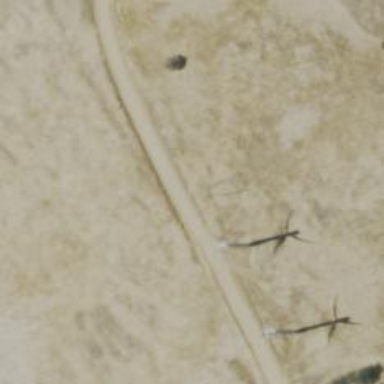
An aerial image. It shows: Wind turbine generator made by Vestas.